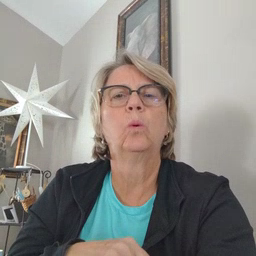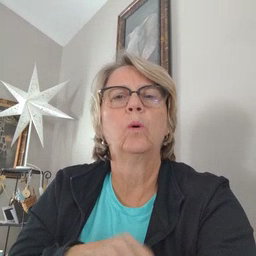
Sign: cow